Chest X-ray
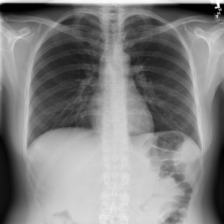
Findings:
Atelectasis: negative
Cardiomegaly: negative
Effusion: negative
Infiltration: negative
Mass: negative
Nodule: negative
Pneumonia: negative
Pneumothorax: negative
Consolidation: negative
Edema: negative
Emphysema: negative
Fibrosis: negative
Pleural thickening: negative
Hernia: negative